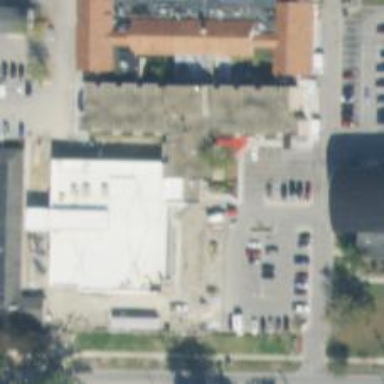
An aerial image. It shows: Healthcare clinic is depicted in the image.